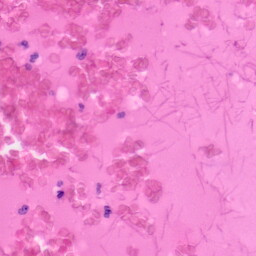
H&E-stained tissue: Colon